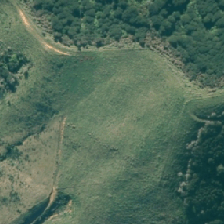
Land cover: high_producing_grassland